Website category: sports
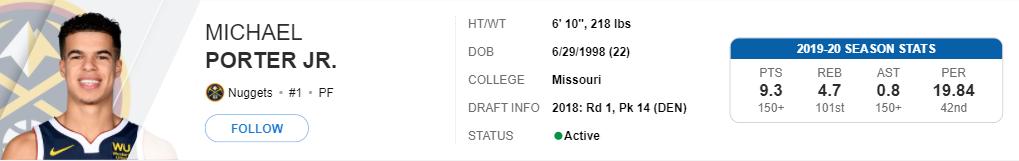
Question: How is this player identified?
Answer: Michael Porter Jr.

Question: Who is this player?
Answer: Michael Porter Jr.

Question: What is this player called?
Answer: Michael Porter Jr.

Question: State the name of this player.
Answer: Michael Porter Jr.

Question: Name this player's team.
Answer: Nuggets

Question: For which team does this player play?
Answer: Nuggets

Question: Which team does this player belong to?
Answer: Nuggets

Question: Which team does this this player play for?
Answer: Nuggets

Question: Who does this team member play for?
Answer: Nuggets

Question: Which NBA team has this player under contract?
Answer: Nuggets

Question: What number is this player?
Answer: #1

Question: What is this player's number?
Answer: #1

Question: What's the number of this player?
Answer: #1

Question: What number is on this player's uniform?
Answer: #1

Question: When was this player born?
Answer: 6/29/1998

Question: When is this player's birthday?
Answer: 6/29/1998

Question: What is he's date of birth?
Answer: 6/29/1998

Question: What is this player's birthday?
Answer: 6/29/1998

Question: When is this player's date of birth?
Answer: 6/29/1998

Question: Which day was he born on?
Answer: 6/29/1998

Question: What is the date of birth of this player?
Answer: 6/29/1998

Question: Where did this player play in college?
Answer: Missouri

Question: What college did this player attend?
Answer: Missouri

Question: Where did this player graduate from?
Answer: Missouri

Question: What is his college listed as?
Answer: Missouri

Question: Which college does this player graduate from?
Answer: Missouri

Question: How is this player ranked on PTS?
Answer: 9.3

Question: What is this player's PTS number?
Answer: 9.3

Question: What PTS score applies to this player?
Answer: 9.3

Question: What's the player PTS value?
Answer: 9.3

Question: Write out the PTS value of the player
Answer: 9.3

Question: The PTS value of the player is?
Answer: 9.3

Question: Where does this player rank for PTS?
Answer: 150+

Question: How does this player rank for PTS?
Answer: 150+

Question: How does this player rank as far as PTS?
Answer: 150+

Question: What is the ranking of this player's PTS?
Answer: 150+

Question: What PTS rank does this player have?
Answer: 150+

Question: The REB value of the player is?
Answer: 4.7

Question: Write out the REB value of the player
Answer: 4.7

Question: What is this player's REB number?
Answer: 4.7

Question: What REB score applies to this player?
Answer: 4.7

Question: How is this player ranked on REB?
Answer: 4.7

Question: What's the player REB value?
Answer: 4.7

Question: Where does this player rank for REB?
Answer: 101st

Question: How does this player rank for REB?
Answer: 101st

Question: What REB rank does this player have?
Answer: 101st

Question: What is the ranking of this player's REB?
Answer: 101st

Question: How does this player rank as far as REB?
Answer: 101st

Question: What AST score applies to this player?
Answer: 0.8

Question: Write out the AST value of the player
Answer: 0.8

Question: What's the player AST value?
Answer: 0.8

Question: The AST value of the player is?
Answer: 0.8

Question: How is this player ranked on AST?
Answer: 0.8

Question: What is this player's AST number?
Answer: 0.8

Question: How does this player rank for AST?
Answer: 150+

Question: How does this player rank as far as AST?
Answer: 150+

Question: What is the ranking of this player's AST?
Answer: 150+

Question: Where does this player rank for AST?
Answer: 150+

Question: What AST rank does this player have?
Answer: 150+

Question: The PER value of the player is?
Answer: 19.84

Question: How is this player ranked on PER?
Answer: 19.84

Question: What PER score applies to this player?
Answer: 19.84

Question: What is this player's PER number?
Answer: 19.84

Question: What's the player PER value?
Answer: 19.84